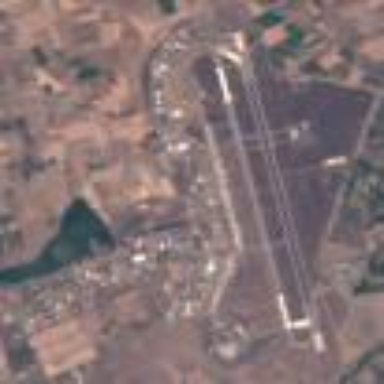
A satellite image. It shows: Military airfield located within aerodrome.